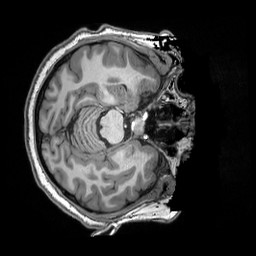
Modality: T1w
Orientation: axial
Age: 21
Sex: female